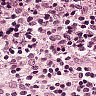
Metastatic tissue present: no